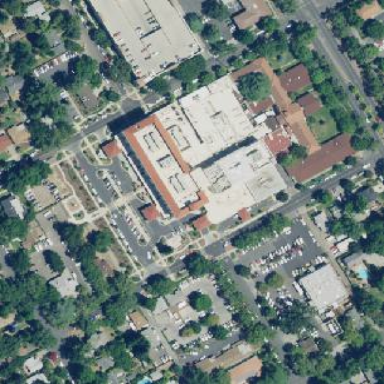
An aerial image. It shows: Hospital providing healthcare services.